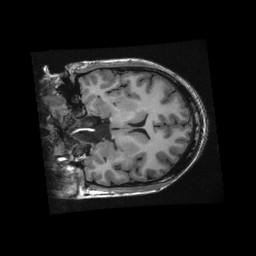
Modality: T1w
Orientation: coronal
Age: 34
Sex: female
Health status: healthy
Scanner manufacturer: ge
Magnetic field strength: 3 T
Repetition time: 0.00842 s
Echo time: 0.00308 s